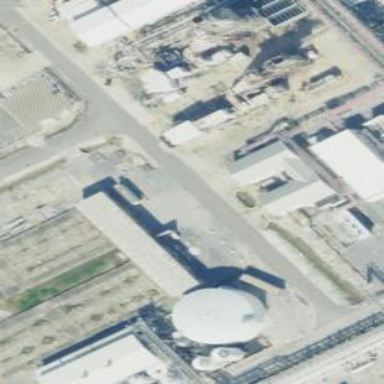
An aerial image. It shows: Power plant.